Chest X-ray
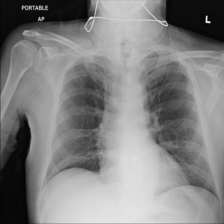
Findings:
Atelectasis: negative
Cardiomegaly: negative
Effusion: negative
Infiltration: negative
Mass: negative
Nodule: negative
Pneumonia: negative
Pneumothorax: negative
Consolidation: negative
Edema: negative
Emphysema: negative
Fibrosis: negative
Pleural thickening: negative
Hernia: negative